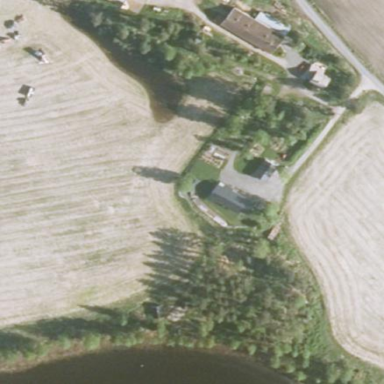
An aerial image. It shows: Farmyard area.